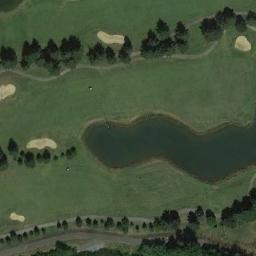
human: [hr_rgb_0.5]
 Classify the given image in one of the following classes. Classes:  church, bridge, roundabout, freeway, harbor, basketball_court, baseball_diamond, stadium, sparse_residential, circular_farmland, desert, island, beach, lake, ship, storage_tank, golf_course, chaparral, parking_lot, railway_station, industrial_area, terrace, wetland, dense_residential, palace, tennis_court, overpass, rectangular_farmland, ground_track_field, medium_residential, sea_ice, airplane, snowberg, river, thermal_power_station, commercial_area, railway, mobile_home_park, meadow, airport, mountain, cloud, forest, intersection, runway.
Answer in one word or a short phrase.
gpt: golf_course